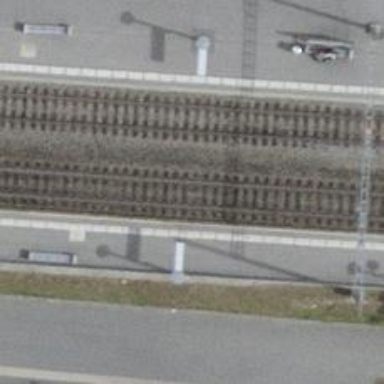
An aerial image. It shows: Stop position for public transport at railway stop.